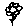
Label: flower